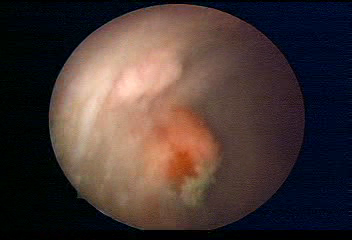
Modality: WLC
Class: Malignant
Subclass: HighGradePapillary
Lesion: L1
Stage: T1
Morphology: Papillary
Bladder cancer association: Yes
Annotated structures: Tumor